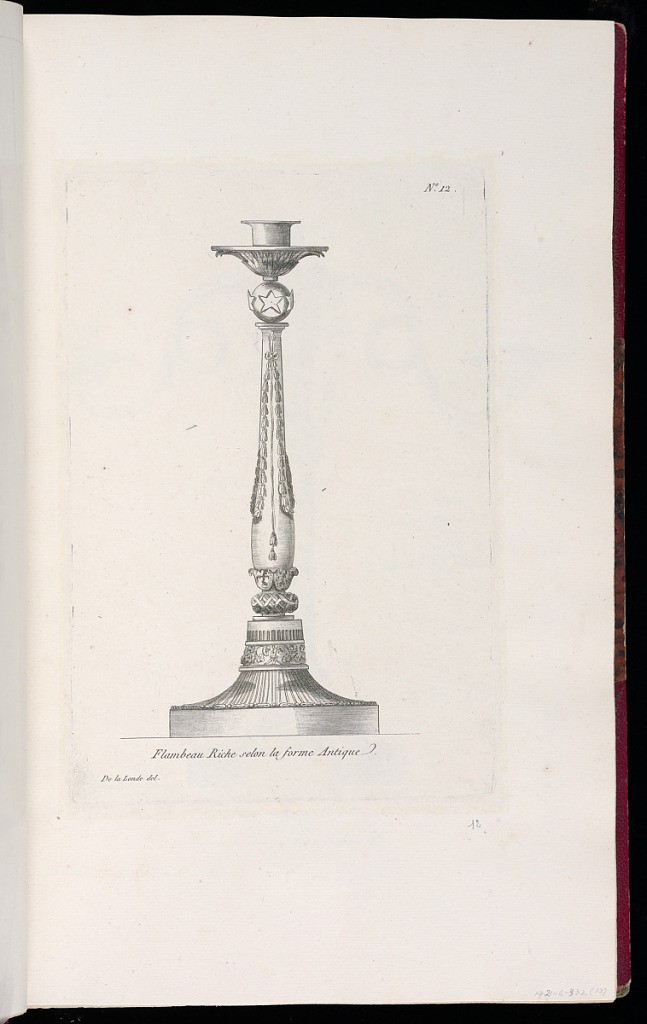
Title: Flambeau Riche selon la forme Antique
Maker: Richard de Lalonde, French, active 1780–96
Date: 1788–1796
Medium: Etching on off-white laid paper
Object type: Print
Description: Design for a candlestick decorated with ornament motifs including lancet leaves, stars, ribbon, garland, fluting, acanthus leaves, bead and leaf course. The plate is numbered.